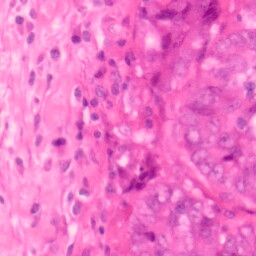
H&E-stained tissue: Colon